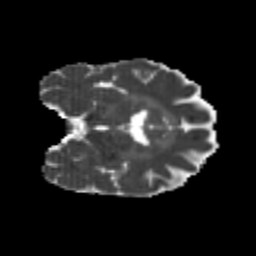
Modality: MD
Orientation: coronal
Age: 25
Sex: female
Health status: healthy
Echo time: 0.074 s